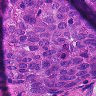
Metastatic tissue present: yes